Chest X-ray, AP view. Patient: 8 years old, sex M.
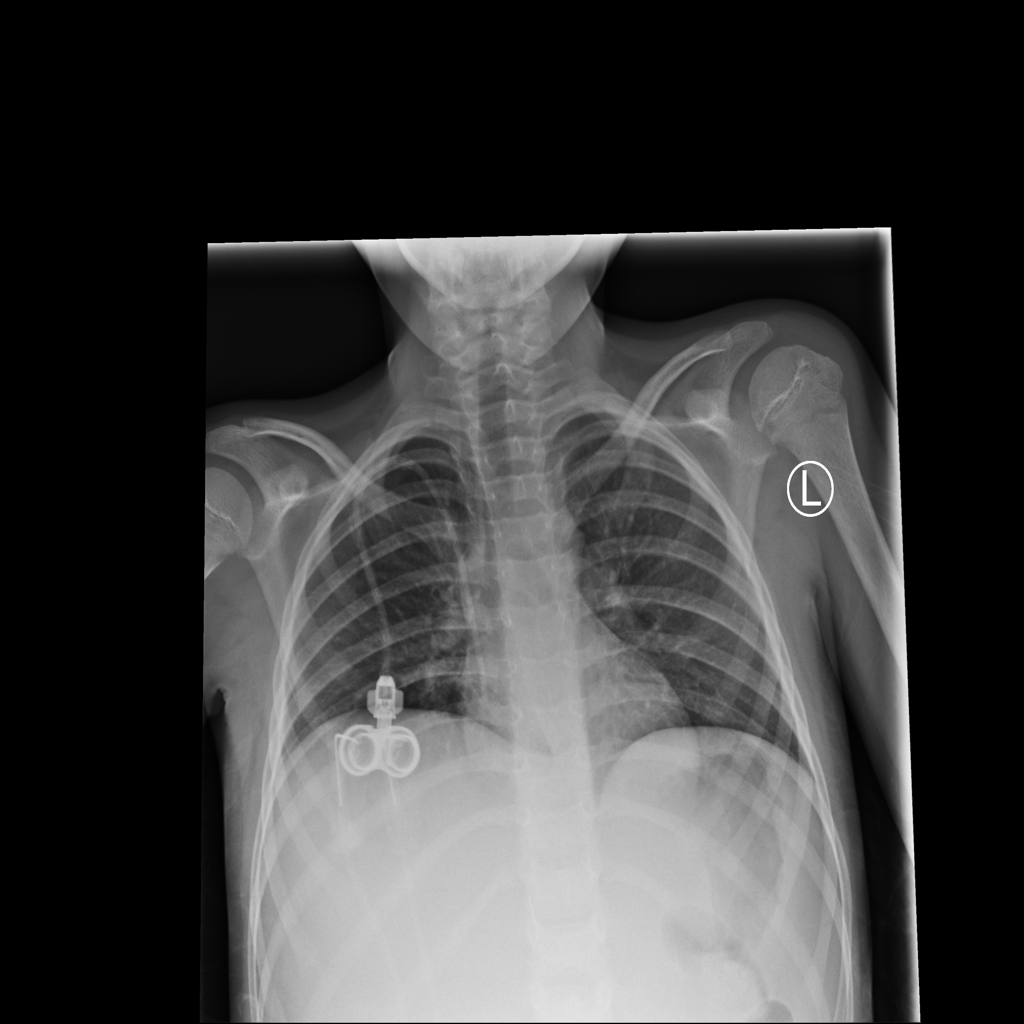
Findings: No Finding